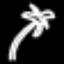
Label: palm tree